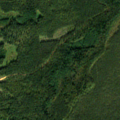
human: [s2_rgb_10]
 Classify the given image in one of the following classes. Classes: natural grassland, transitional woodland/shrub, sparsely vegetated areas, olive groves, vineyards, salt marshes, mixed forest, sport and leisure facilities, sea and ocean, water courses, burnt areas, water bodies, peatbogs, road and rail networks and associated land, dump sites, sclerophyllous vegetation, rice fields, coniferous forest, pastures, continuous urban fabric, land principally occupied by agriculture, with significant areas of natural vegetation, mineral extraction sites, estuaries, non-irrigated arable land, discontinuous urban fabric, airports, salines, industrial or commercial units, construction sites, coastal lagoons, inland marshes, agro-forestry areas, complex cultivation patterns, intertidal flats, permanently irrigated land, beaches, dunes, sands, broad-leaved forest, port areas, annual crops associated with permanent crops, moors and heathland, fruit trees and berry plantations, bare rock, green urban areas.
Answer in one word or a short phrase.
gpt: coniferous forest, mixed forest, transitional woodland/shrub